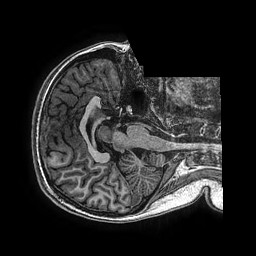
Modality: T1w
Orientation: axial
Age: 15
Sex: female
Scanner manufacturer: ge
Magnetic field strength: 3 T
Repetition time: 0.00766 s
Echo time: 0.003476 s